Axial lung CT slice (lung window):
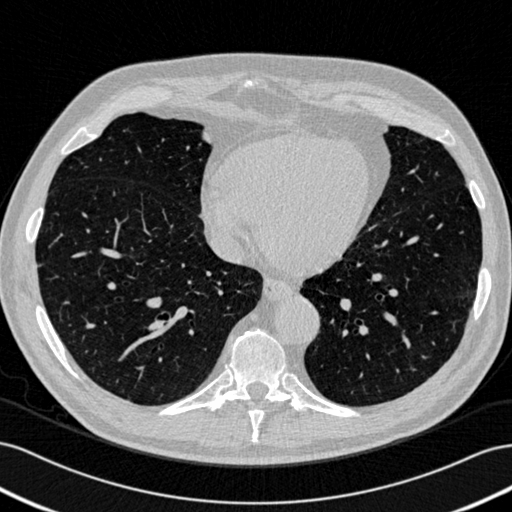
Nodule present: no